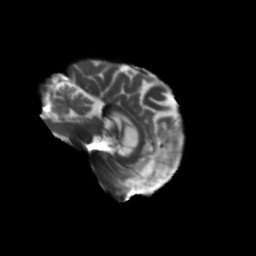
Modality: T2w
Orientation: sagittal
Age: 68
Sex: female
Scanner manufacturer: siemens
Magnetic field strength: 3 T
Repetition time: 5.47 s
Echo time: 0.0854 s